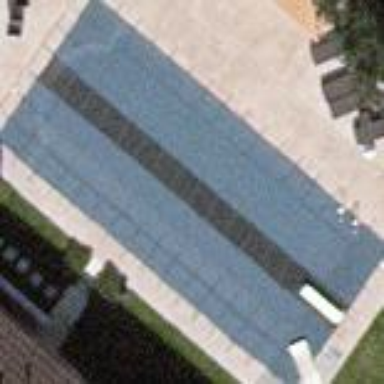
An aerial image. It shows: Swimming pool located in leisure land.